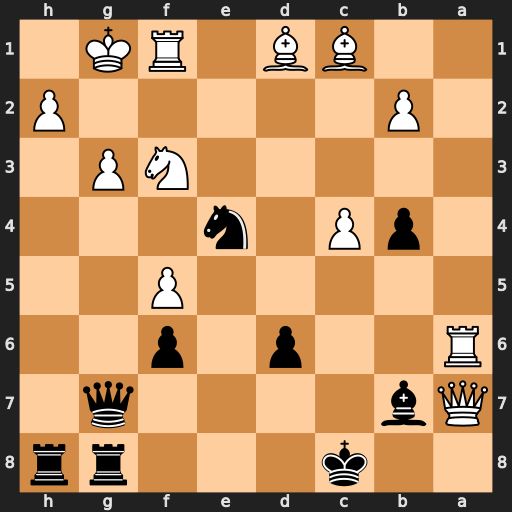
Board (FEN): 2k3rr/Qb4q1/R2p1p2/5P2/1pP1n3/5NP1/1P5P/2BB1RK1
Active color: b
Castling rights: -
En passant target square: -
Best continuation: Qxg3+ hxg3 Rxg3#